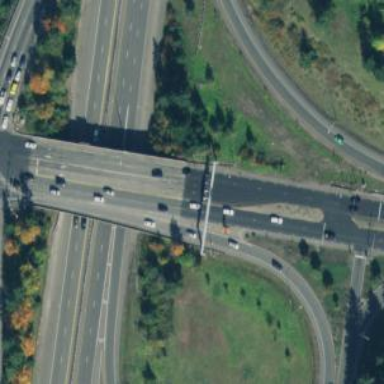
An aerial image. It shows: This image shows trunk highway that functions as expressway.